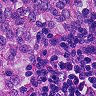
Metastatic tissue present: no